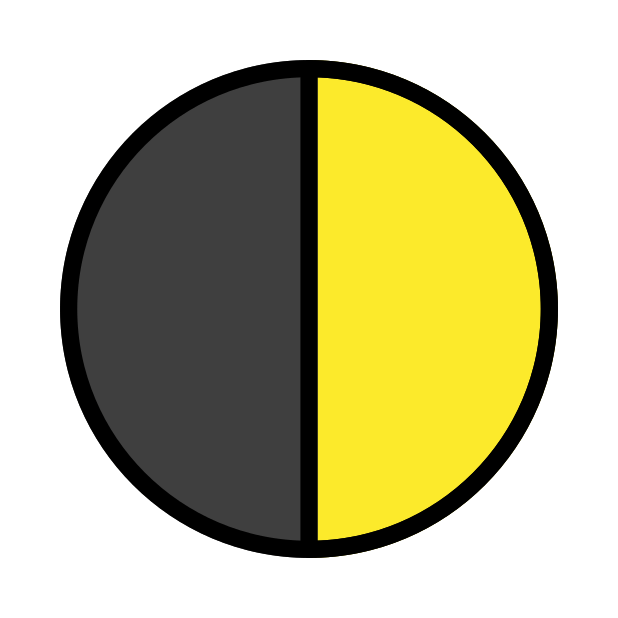
first quarter moon